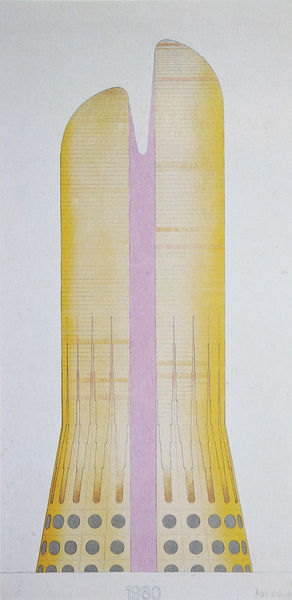
Titel: Trickling Towers, Turm-Variation
Künstler: Peter Cook
Schlagwörter: blau, gelb, zeichnung, mode, rosa, punkte, rakete, reometrisch